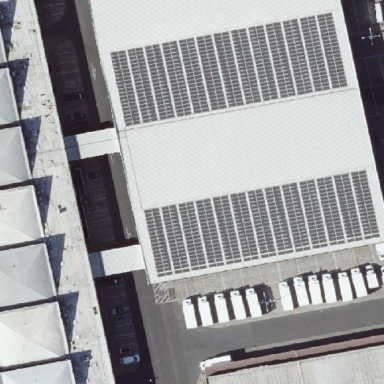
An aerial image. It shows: View of roof of building.